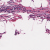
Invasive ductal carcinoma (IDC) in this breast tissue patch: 1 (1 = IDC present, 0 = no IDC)